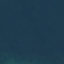
Label: SeaLake